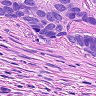
Metastatic tissue present: yes